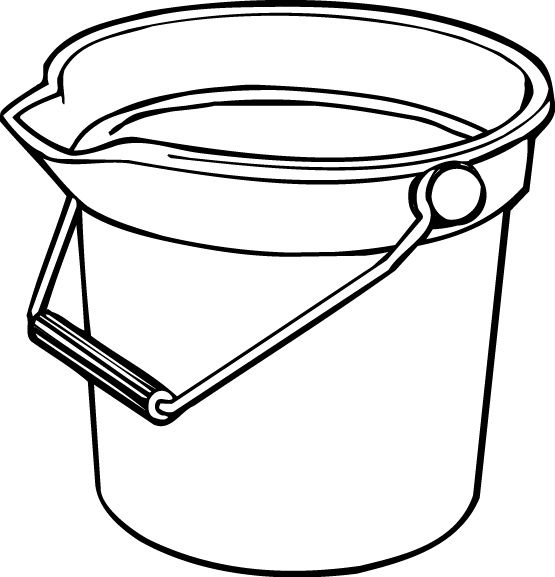
Label: bucket, pail